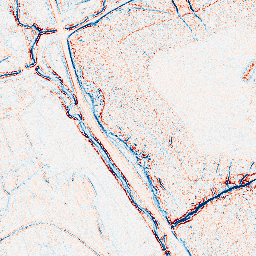
Category: edge_preserving
Decomposition family: bilateral
Decomposition parameters: d: 5
sigma_color: 150
sigma_space: 100
Upsampling method: regularized
Upsampling parameters: scale: 2
lambda_reg: 0.01
Upsampling scale: 2